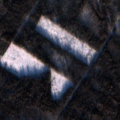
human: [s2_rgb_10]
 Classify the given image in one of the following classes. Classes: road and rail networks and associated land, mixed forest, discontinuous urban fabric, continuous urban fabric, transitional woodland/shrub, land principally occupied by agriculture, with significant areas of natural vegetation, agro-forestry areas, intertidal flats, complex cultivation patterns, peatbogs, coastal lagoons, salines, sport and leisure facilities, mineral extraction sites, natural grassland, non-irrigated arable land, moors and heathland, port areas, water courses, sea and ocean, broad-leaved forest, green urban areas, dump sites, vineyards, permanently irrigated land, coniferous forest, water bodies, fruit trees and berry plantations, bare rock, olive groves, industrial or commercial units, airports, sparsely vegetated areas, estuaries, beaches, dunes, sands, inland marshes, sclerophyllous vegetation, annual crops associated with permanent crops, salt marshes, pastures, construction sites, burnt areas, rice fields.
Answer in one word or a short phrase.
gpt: coniferous forest, mixed forest